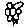
Label: flower